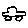
Label: car